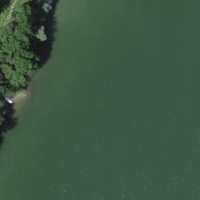
EUNIS habitat code: 14
Species observed at this site:
Orthetrum cancellatum